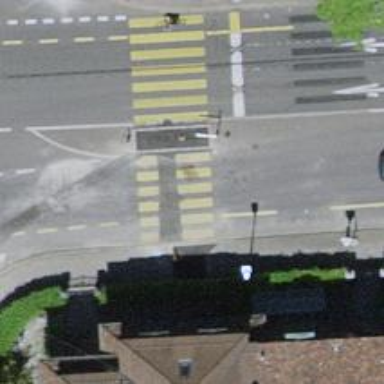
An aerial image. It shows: Kerb barrier.